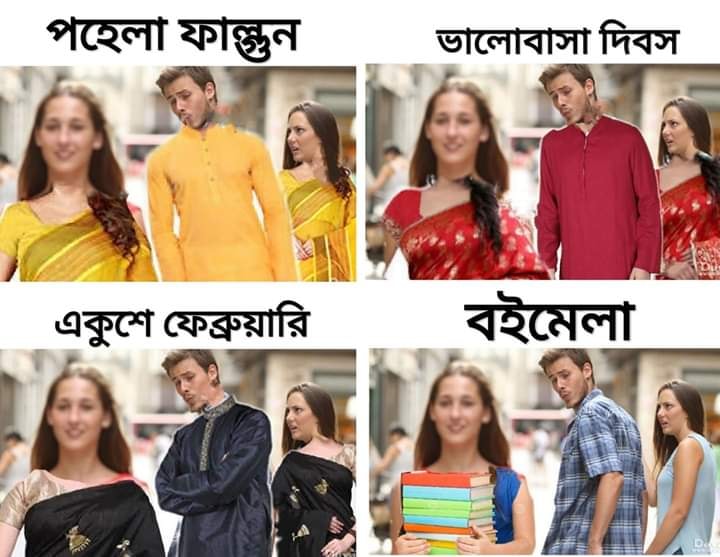
Text: পহেলা ফাল্গুন   ভালোবাসা দিবস   একুশে ফেব্রুয়ারি   বইমেলা
Label: Hate
Hate category: Personal Offence
Targeted group: Individual